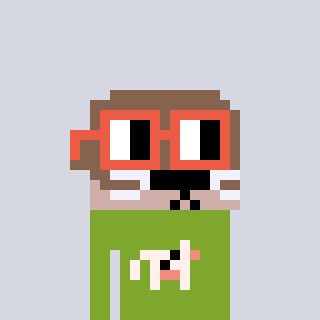
a pixel art character with square orange glasses, a otter-shaped head and a slimegreen-colored body on a cool background